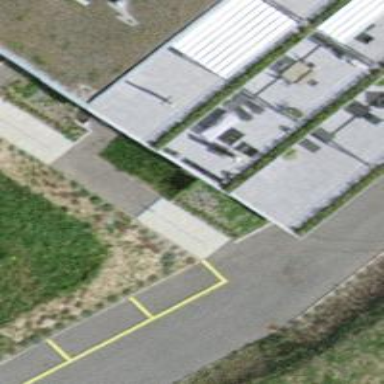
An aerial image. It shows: Set of steps on the road.